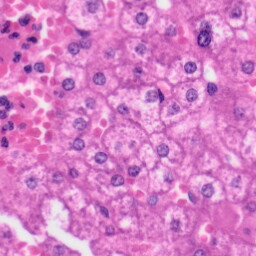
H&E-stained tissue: Liver